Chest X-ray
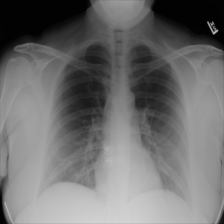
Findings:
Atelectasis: negative
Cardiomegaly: negative
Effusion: negative
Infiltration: negative
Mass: negative
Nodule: negative
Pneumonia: negative
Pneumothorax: negative
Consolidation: negative
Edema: negative
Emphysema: negative
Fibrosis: negative
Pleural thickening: negative
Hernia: negative